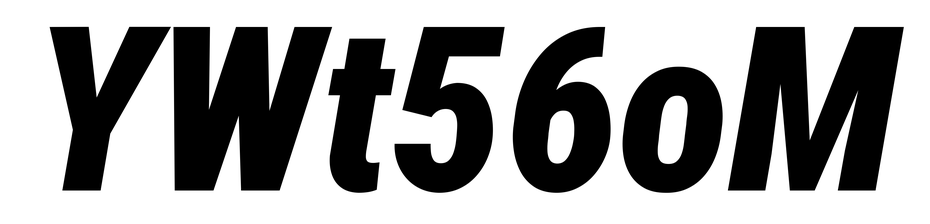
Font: Roboto-Italic_Condensed_Black_Italic